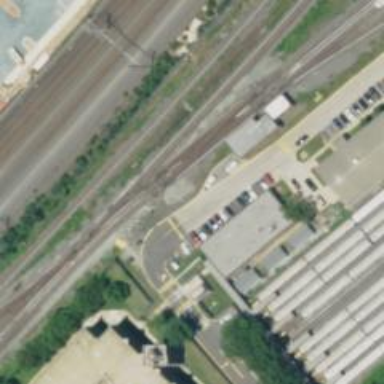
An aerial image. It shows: Yard area with electrified rail tracks.